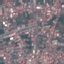
Land use / land cover class: Residential